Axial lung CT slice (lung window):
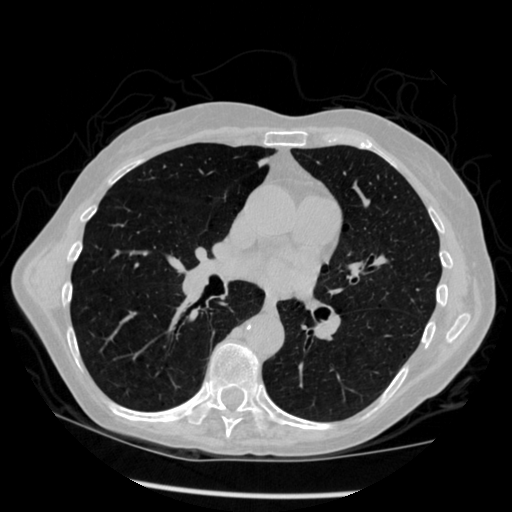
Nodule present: no